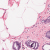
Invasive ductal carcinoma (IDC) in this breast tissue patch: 0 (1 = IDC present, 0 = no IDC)